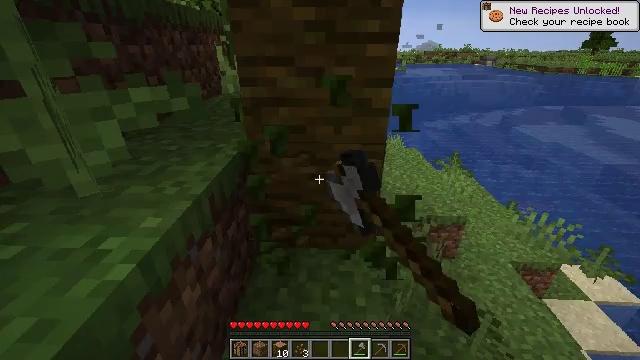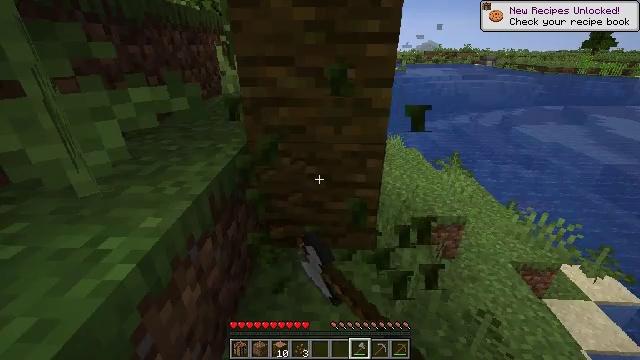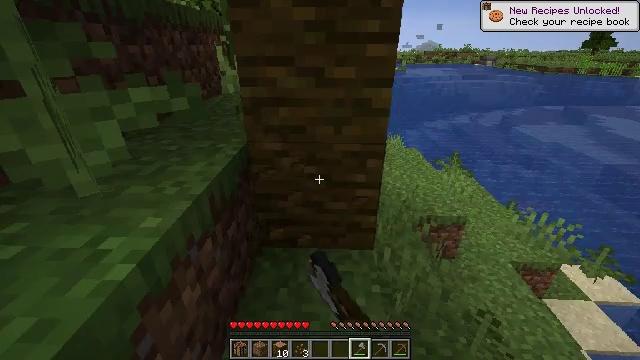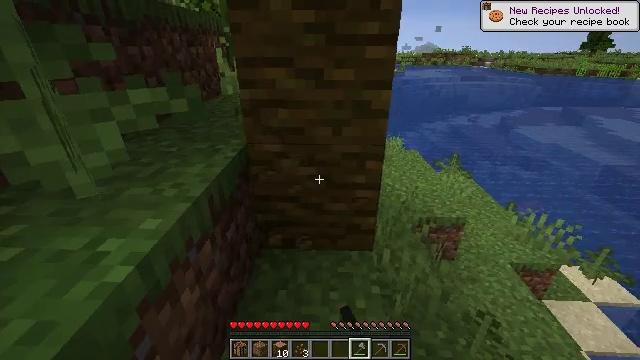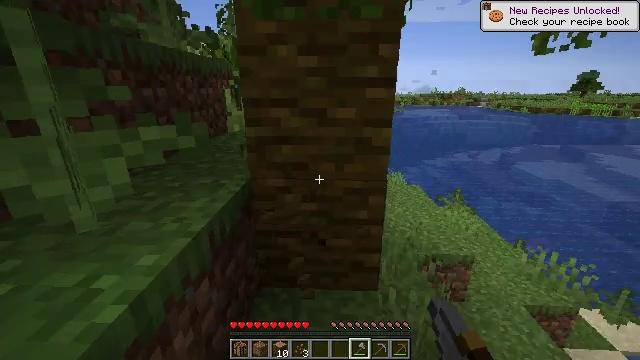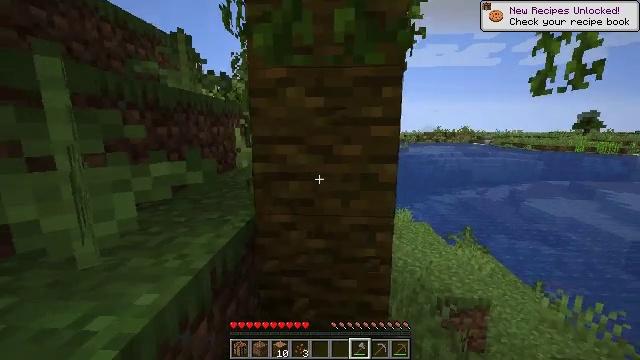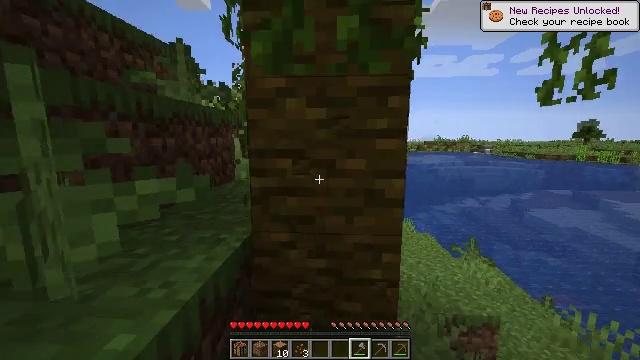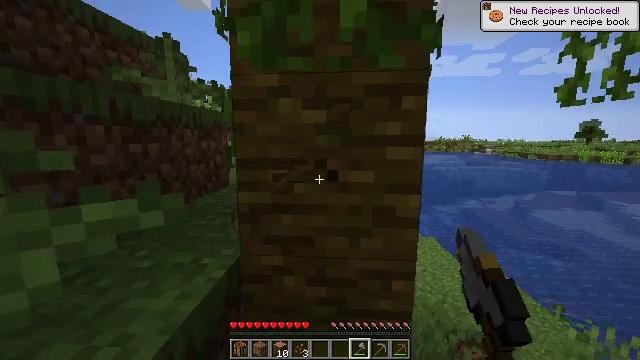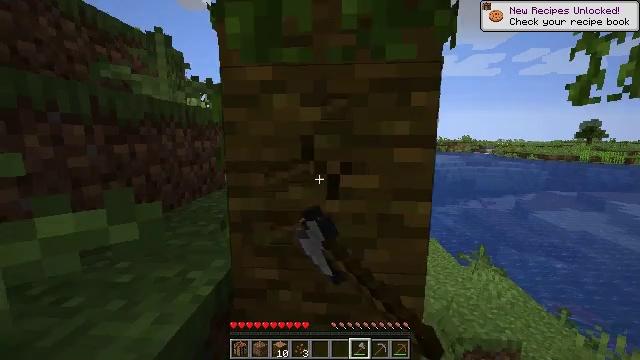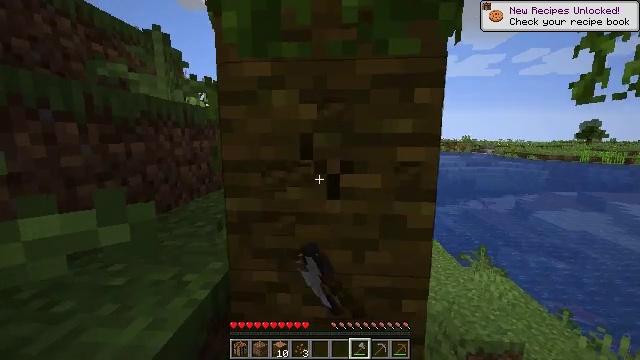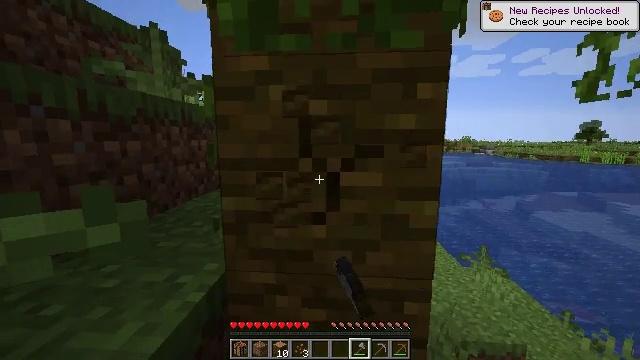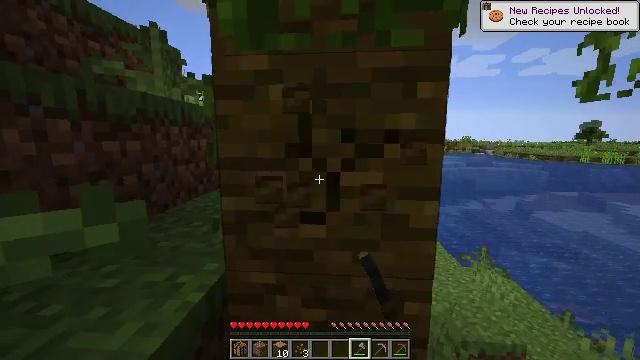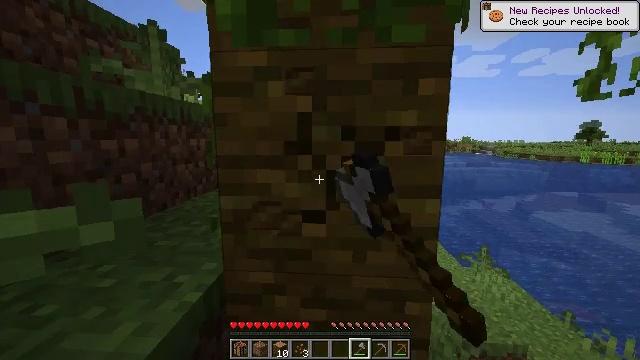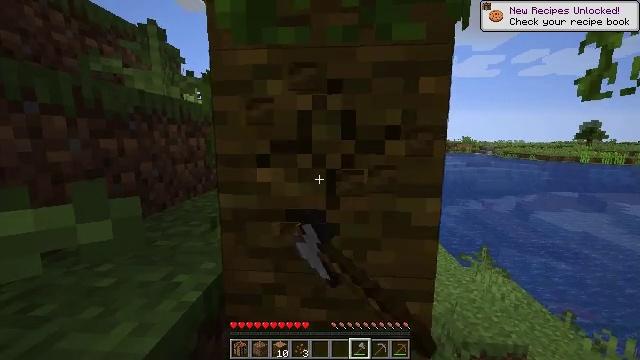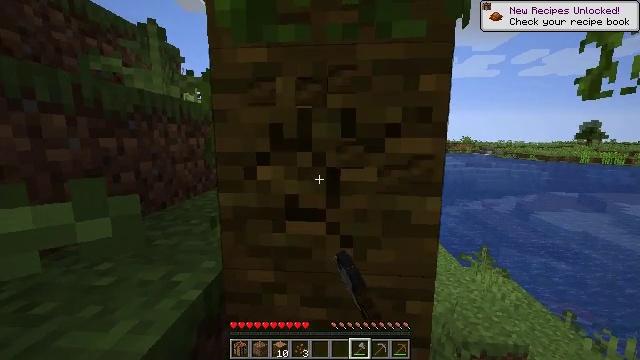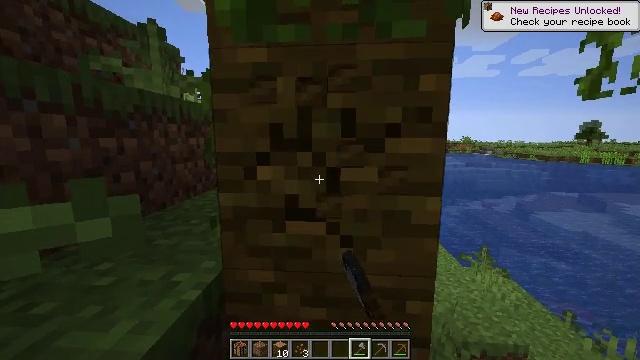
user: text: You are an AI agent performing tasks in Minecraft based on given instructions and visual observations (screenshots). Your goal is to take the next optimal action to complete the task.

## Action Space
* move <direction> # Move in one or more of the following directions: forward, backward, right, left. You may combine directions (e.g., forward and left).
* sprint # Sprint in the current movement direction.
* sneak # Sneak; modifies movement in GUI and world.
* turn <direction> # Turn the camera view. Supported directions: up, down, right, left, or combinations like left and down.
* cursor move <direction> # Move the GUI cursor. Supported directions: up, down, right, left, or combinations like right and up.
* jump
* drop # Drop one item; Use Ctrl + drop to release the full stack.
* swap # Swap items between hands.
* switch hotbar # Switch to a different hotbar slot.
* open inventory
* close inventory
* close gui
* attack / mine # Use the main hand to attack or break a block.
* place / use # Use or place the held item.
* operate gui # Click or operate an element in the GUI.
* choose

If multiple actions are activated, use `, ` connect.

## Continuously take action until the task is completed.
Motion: motion action
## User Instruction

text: Harvest the jungle log from the tree trunk.
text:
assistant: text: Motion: attack / mine
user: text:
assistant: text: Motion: attack / mine
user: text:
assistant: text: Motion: attack / mine
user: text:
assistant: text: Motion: turn up, attack / mine
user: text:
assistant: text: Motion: move forward, turn left and up, attack / mine
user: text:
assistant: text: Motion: move forward, turn up, attack / mine
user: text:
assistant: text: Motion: move forward, attack / mine
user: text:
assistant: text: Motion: attack / mine
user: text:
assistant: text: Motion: attack / mine
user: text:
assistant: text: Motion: attack / mine
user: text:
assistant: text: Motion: attack / mine
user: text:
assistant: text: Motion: attack / mine
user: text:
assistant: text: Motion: attack / mine
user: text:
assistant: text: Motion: attack / mine
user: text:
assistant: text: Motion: attack / mine
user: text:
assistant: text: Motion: attack / mine
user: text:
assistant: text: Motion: attack / mine
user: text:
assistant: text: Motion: attack / mine
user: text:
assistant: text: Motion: attack / mine
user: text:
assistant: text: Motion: attack / mine
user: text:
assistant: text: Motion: attack / mine
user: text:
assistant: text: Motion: attack / mine
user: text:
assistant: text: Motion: attack / mine
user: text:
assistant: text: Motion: attack / mine
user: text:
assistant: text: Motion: attack / mine